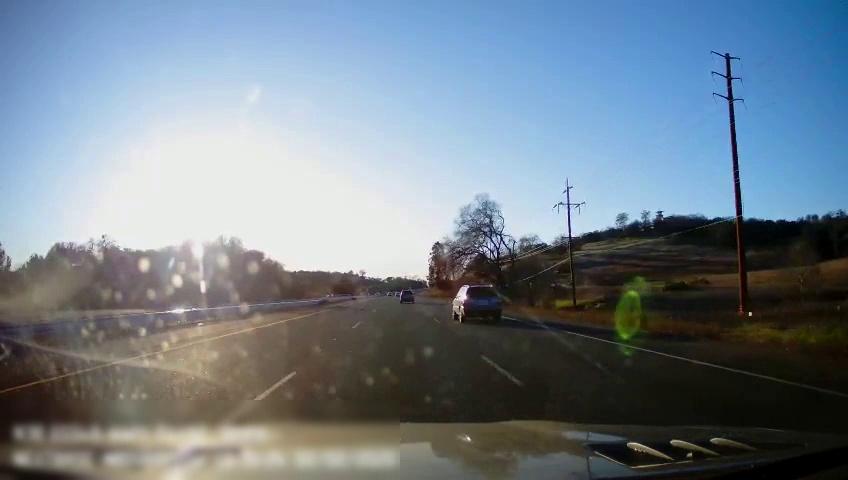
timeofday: Day
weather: Sunny
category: Drivable Space
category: Drivable Space
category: Vehicles | Car
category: Vehicles | Car
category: Lanes | Alternate Lane
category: Lanes | Current Lane
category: Lanes | Current Lane
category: Lanes | Alternate Lane